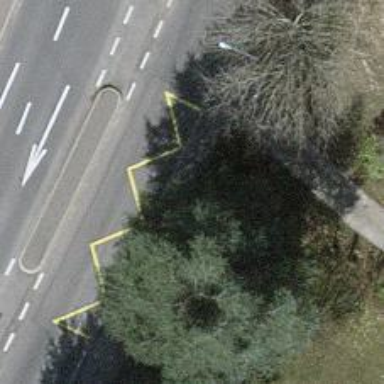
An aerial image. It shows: Bus stop with platform for public transport.